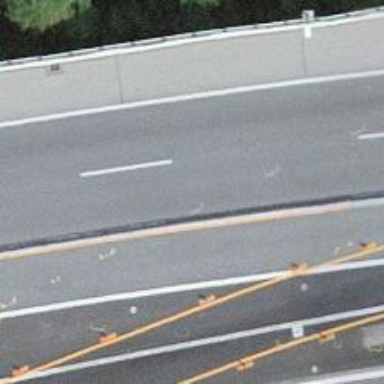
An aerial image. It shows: Asphalt motorway.